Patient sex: M
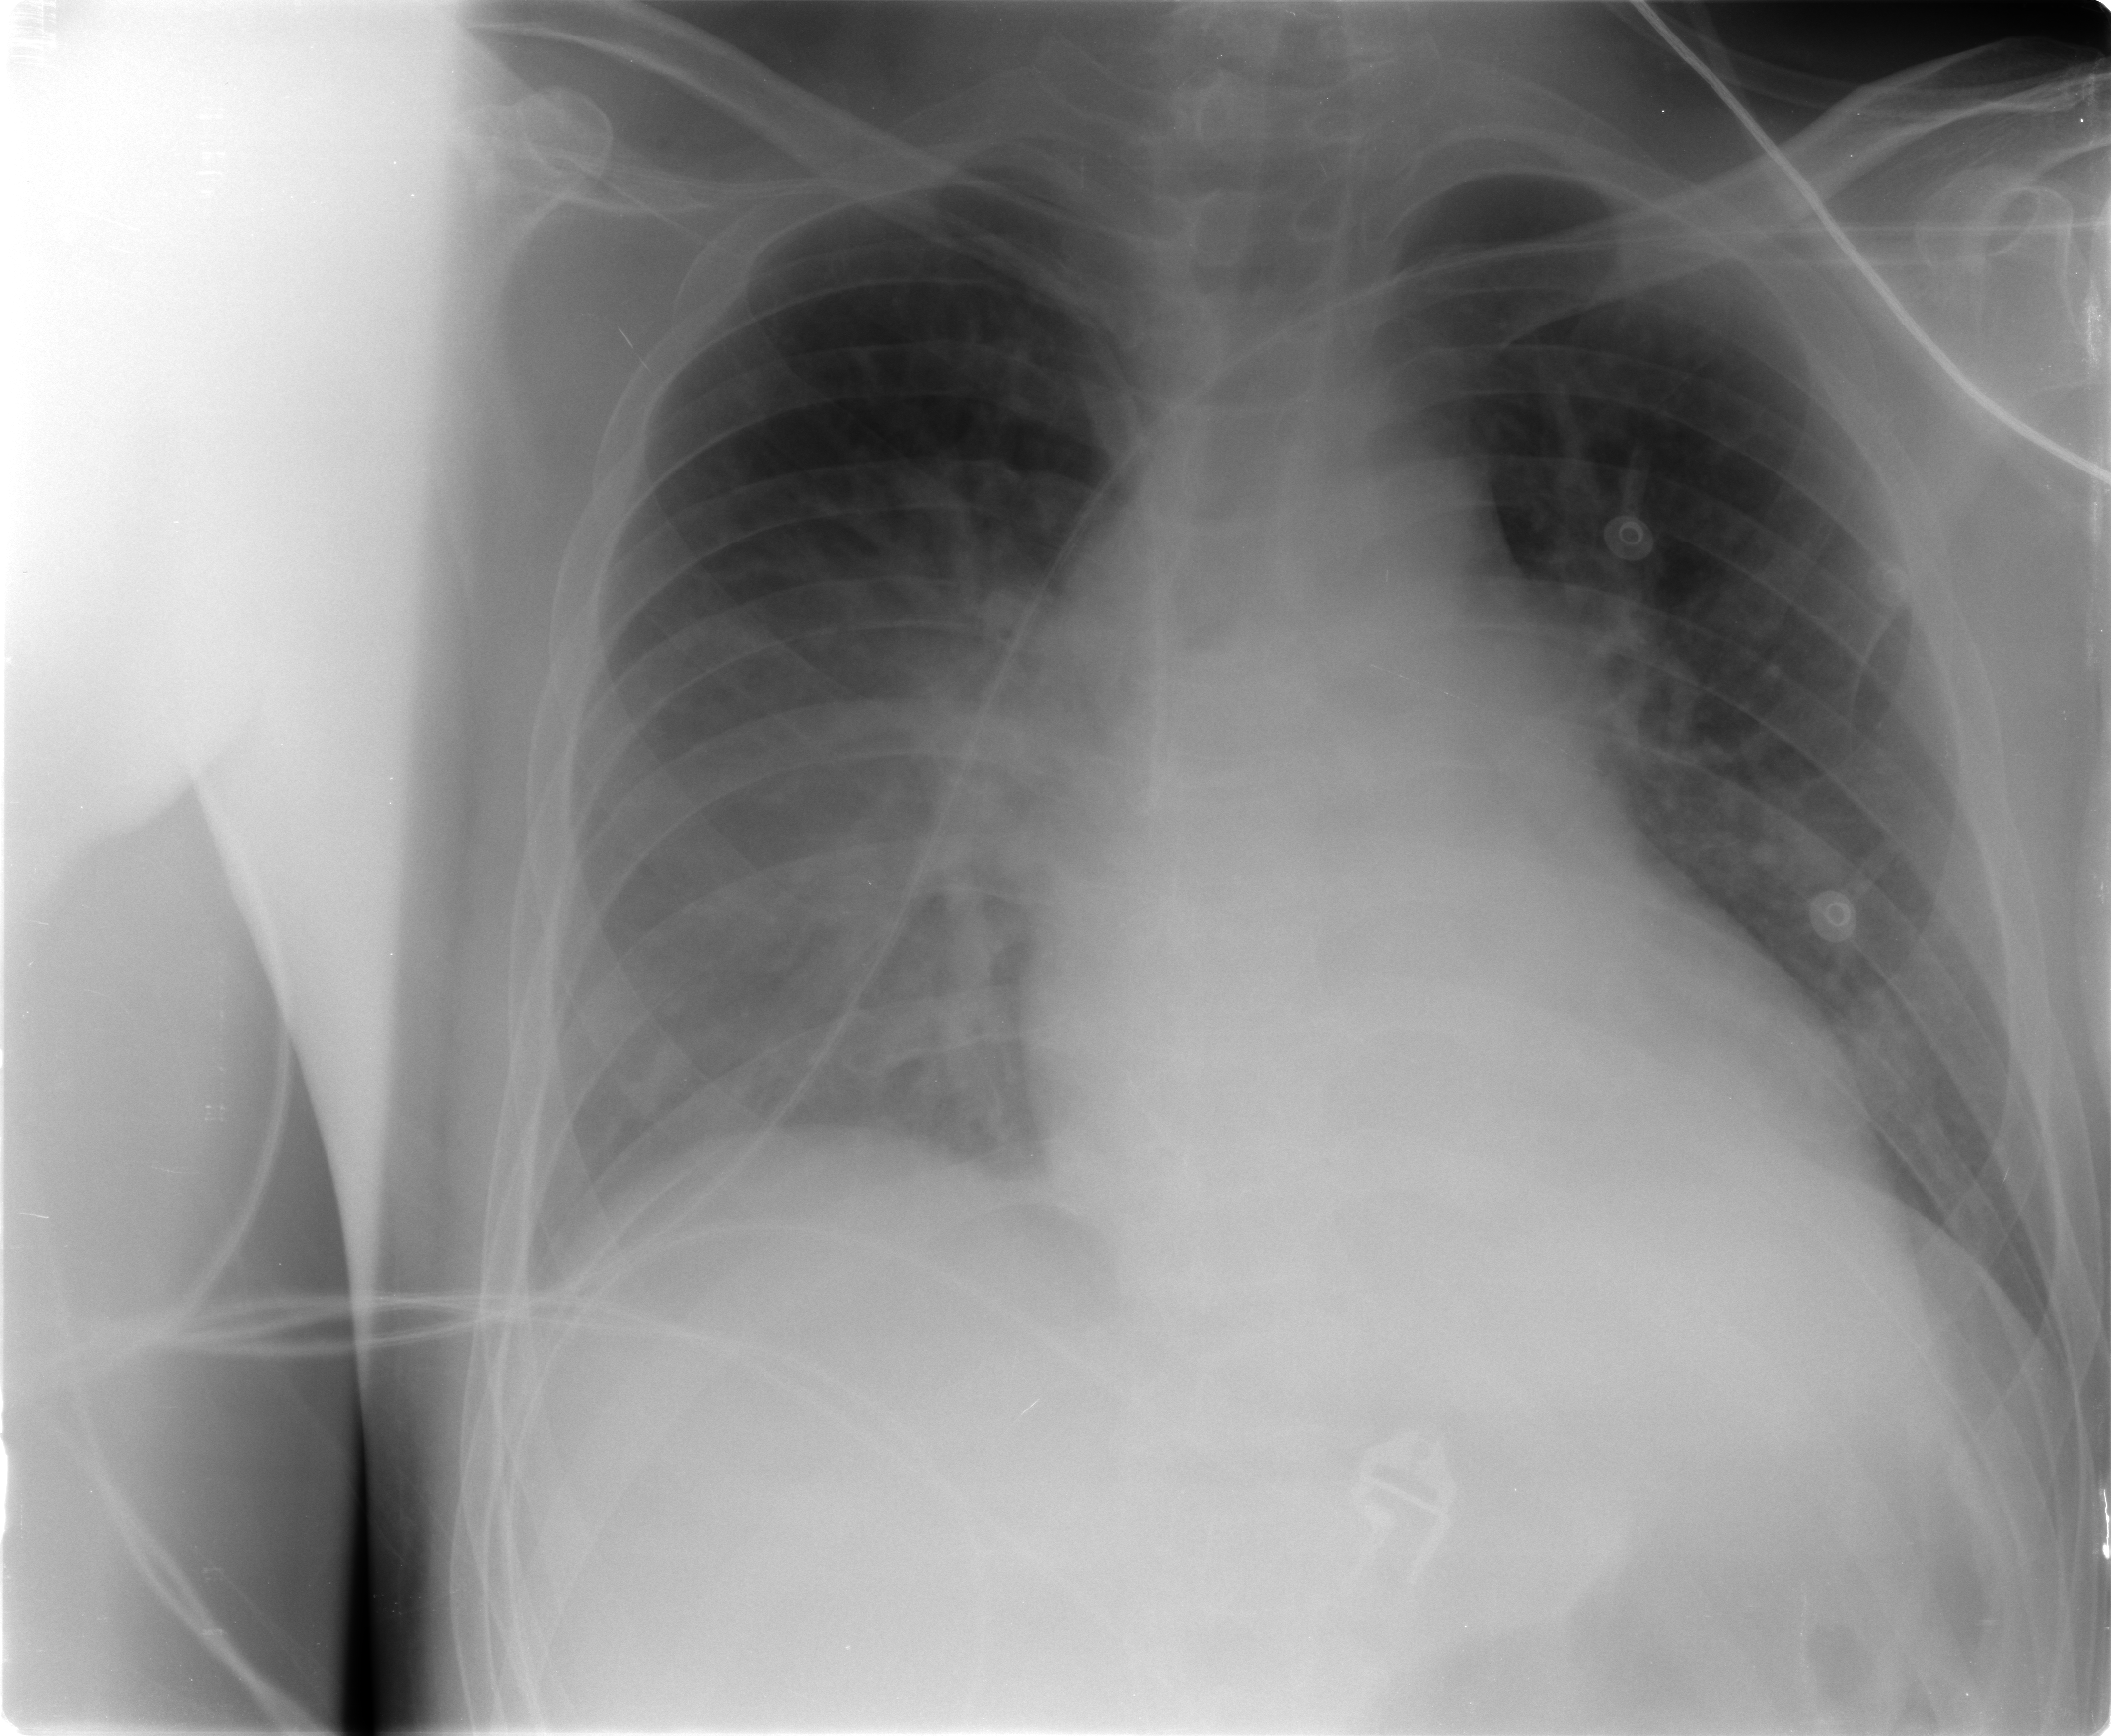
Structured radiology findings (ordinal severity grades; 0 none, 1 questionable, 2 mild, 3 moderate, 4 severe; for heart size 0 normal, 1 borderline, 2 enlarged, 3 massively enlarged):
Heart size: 2
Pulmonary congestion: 3
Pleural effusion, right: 0
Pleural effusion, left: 0
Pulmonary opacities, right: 2
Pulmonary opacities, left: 0
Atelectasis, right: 0
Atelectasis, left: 0